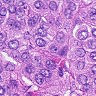
Metastatic tissue present: yes